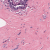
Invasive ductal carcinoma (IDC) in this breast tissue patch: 1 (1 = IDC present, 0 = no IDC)